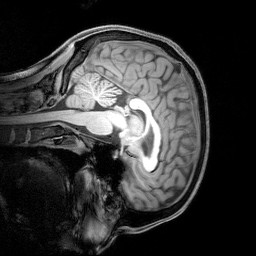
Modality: T1w
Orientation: sagittal